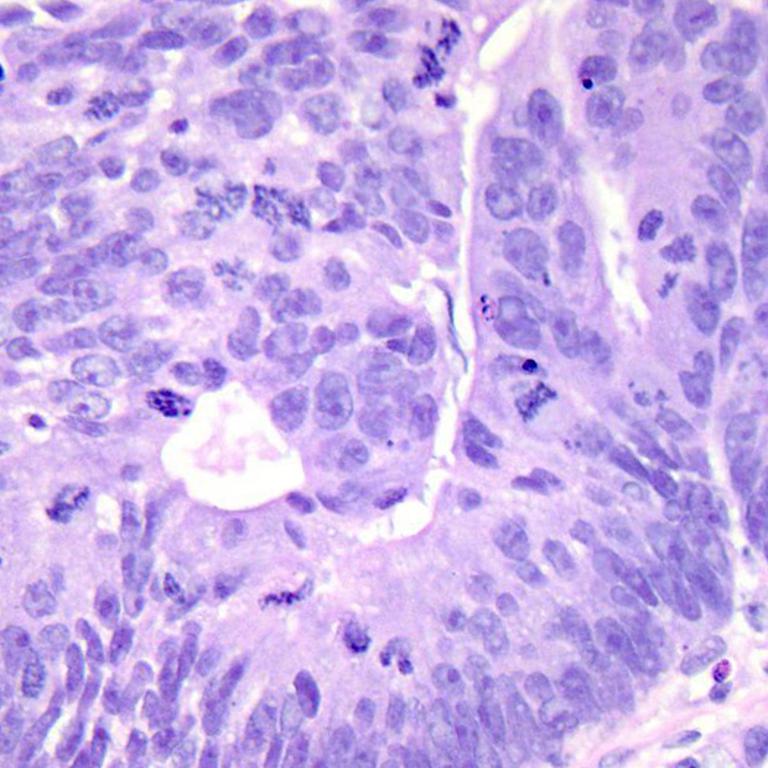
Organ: colon
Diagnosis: adenocarcinomas